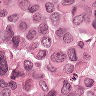
Metastatic tissue present: yes